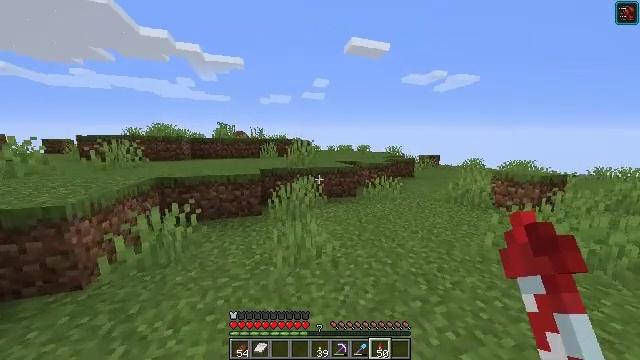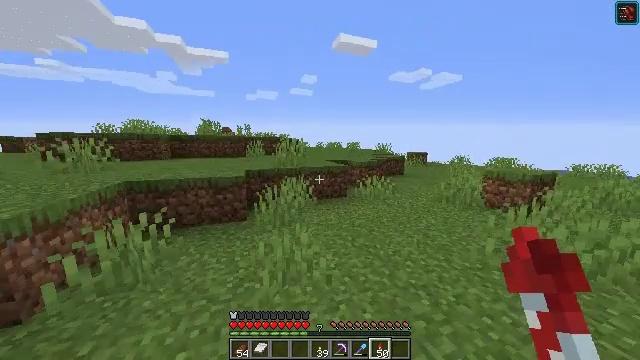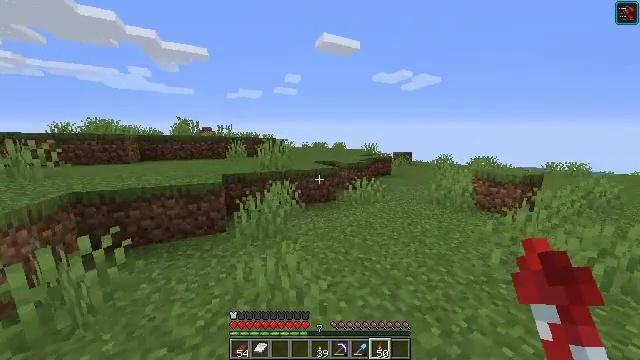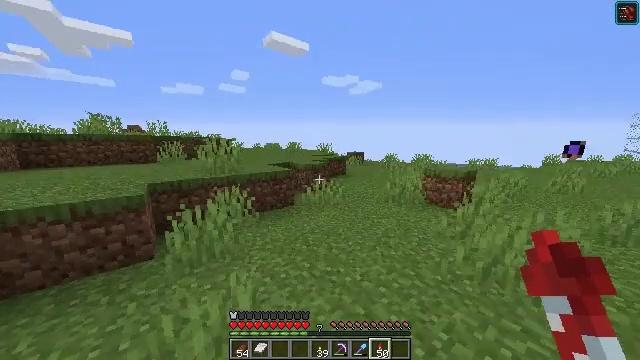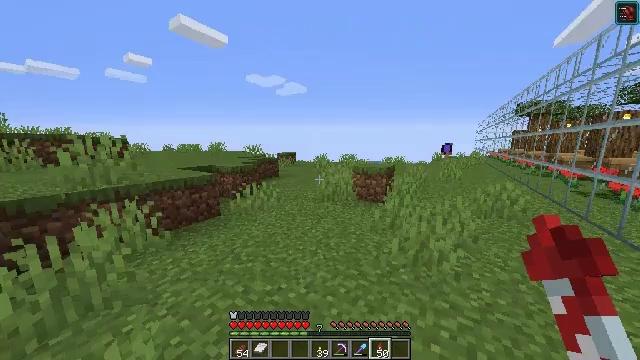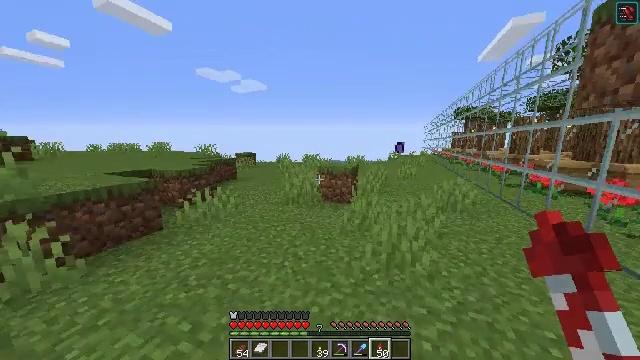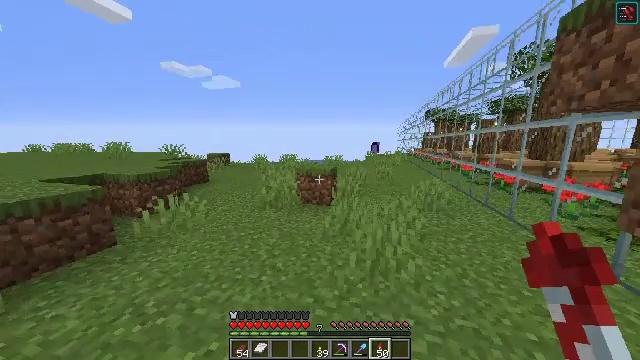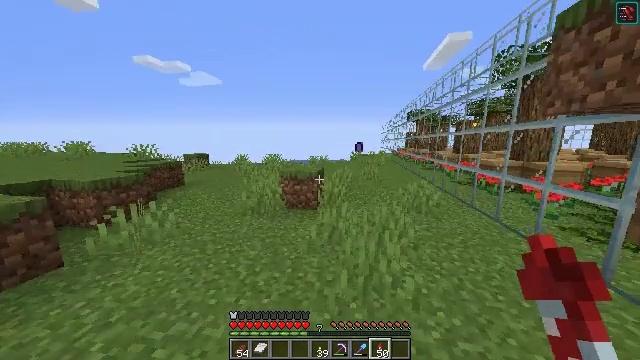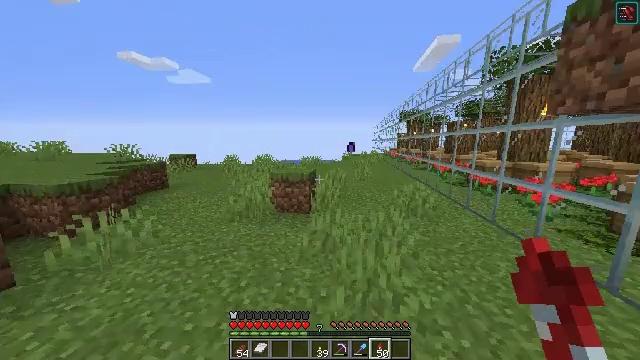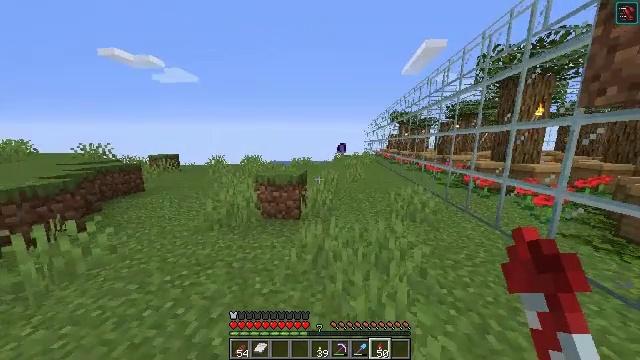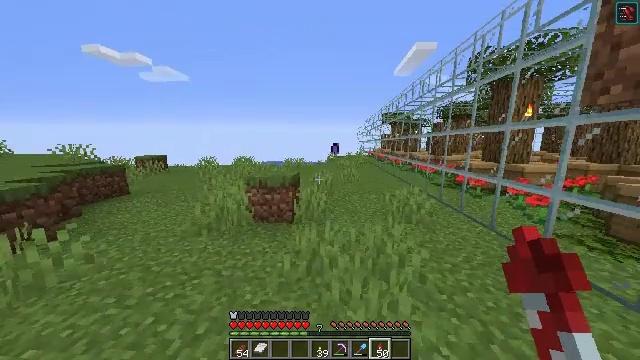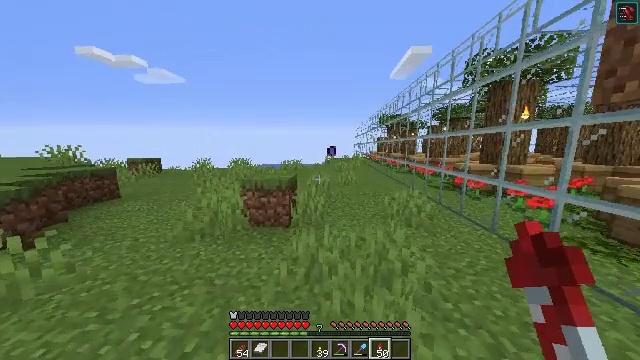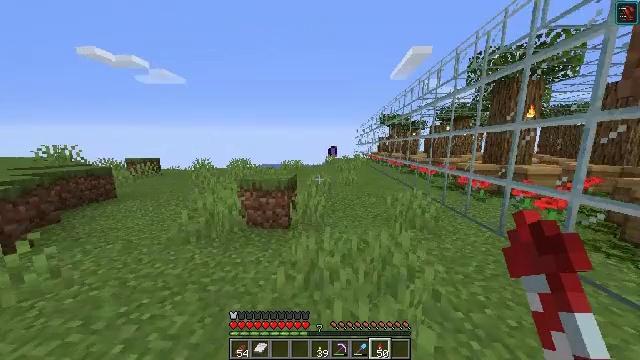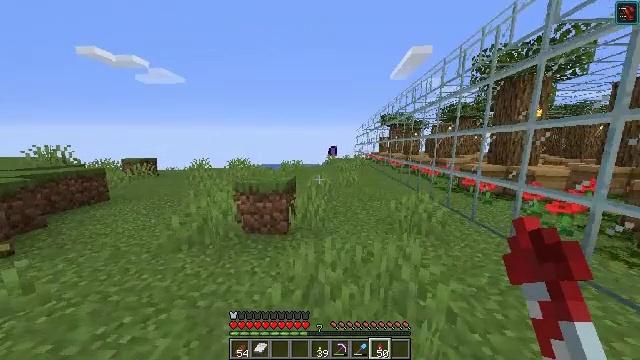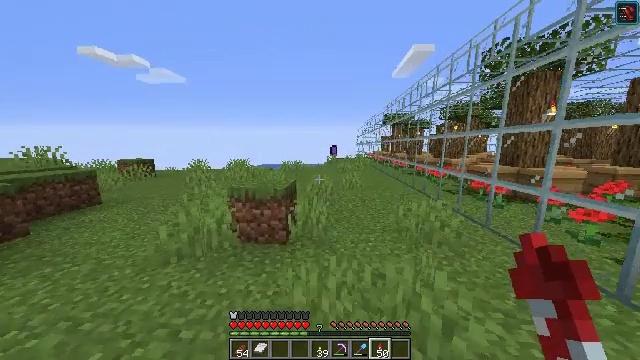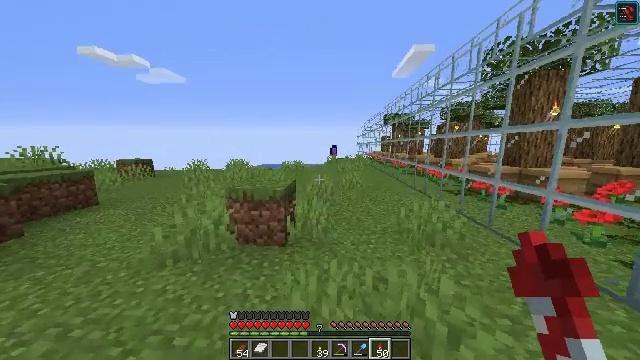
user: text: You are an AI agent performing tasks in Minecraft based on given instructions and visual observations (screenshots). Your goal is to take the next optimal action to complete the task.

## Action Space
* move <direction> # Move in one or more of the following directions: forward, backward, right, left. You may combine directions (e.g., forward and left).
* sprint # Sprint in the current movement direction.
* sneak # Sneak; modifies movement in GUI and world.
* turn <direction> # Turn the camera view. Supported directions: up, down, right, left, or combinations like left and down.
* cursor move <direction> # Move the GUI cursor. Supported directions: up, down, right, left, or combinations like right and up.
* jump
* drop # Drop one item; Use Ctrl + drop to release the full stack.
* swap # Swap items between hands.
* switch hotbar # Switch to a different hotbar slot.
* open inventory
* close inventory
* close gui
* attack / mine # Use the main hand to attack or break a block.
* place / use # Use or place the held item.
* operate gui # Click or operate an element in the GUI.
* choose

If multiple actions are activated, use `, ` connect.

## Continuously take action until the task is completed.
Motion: motion action
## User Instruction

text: Remove a firework rocket from the inventory.
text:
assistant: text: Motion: move forward, turn right
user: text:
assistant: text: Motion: move forward, turn right
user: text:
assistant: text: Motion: move forward, turn right
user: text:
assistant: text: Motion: move forward, turn right
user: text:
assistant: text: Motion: move forward, turn right
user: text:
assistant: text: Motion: move forward, turn right
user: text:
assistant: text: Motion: move forward, turn right
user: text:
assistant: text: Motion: move forward, turn right
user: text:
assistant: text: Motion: move forward, turn right
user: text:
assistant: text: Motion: turn right
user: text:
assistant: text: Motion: no_op
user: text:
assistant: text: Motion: move forward
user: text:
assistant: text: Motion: move forward
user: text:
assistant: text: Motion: move forward
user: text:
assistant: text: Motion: no_op
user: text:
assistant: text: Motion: no_op
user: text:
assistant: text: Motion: move forward
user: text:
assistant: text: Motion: move forward
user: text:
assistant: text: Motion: move forward
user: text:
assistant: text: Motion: move forward
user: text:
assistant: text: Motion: move forward
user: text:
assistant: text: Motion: move forward
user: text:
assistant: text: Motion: move forward
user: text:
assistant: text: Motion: move forward
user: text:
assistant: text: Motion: move forward
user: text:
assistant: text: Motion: move forward
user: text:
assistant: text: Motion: move forward
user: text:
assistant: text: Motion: move forward, turn right
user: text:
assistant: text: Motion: move forward
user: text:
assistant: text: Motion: move forward, turn left and up